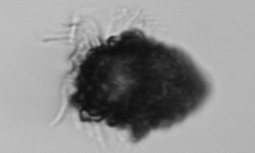
Label: Stenosemella_pacifica